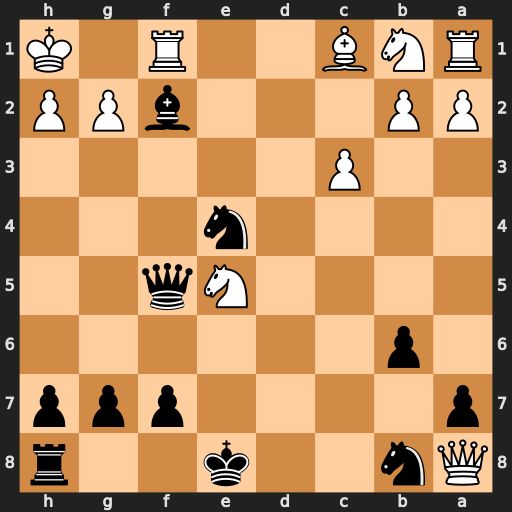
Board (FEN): Qn2k2r/p4ppp/1p6/4Nq2/4n3/2P5/PP3bPP/RNB2R1K
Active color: b
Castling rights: k
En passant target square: -
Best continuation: Ng3+ hxg3 Qh5#